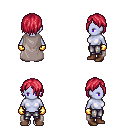
a pixel art fantasy rpg character, female body template, dark elf, purple skin, gray cape, metal pants, ruby red bangs hairstyle, gold gloves, brown shoes, four views (front, back, left, right), 2x2 character sprite sheet, small pixel art, hard edges, no anti-aliasing